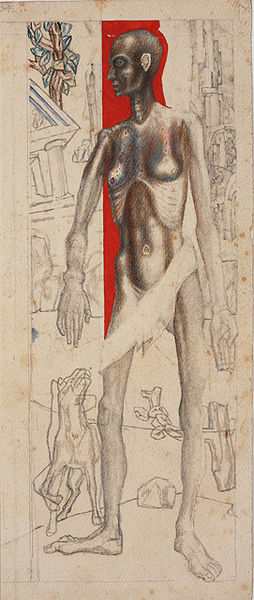
Titel: Naked Man, Naked Man
Künstler: Pavel Filonov
Standort: Amherst (Massachusetts, USA)
Institution: Mead Art Museum, Amherst College
Schlagwörter: blue, column, columns, hands, red, white, arm, black, face, painting, portrait, woman, print, brown, hand, african, man, naked, nude, rock, skin, stone, tree, building, ear, head, death, feet, drawing, paper, black and white, shadow, gesicht, animals, dog, line, sketch, breast, person, human, mann, rot, weiss, arms, leaves, wreath, temple, ink, bald, ears, pencil, animal, legs, lines, cloth, horse, finger, fingers, breasts, figure, leaf, long, pillar, ast, body, creature, skeleton, nipples, stomach, surrealism, bone, bones, hund, bold, surreal, nail, silhouette, anatomy, muscles, triangle, stein, disease, unfinished, tuch, awkward, kopf, abdomen, mensch, skinny, nostril, representational, rib, ribs, guy, nails, nipple, limbs, dreamlike, sketh, fuss, tempel, skyll, no hair, towl, human being, treeear, ribcage, exaggerated, starving, emaciated, undefined space, skeletal, size zero is rolls of toilet papaer